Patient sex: M
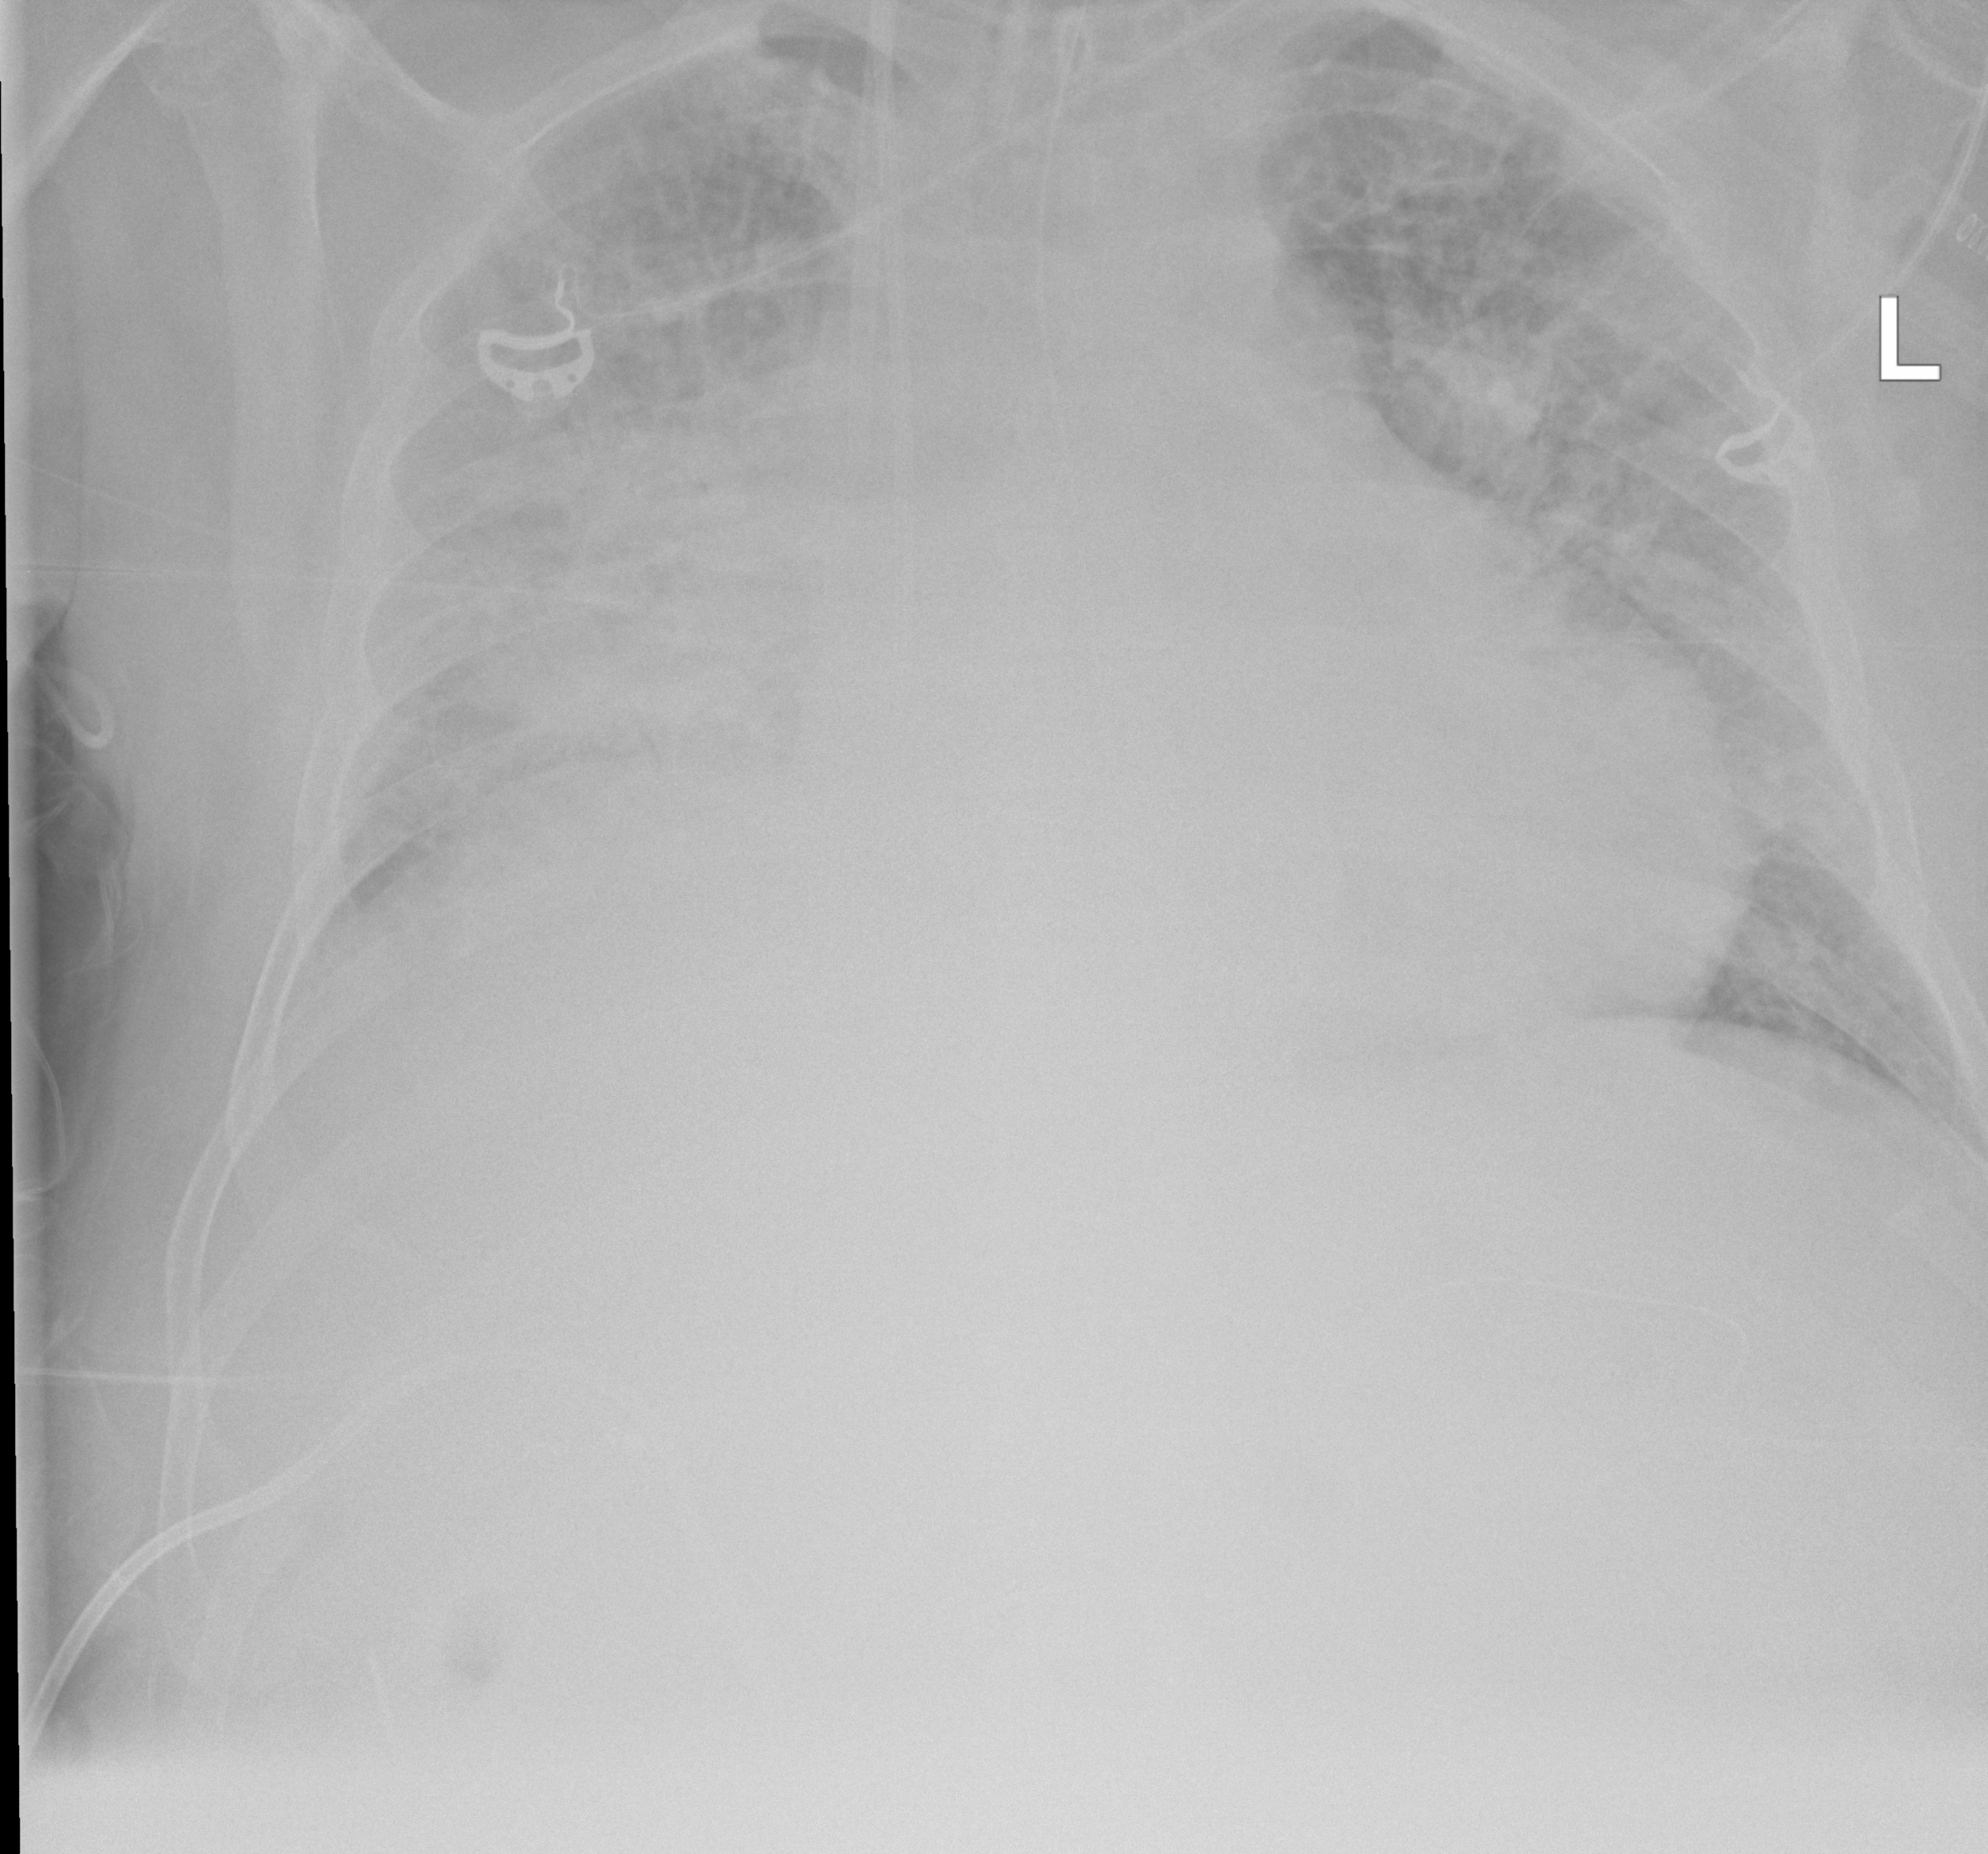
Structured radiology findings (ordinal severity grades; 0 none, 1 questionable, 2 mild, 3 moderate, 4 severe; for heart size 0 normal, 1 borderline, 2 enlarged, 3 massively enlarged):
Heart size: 3
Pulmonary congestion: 0
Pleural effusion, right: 2
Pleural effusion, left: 0
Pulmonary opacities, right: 3
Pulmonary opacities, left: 0
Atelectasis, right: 3
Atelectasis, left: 2